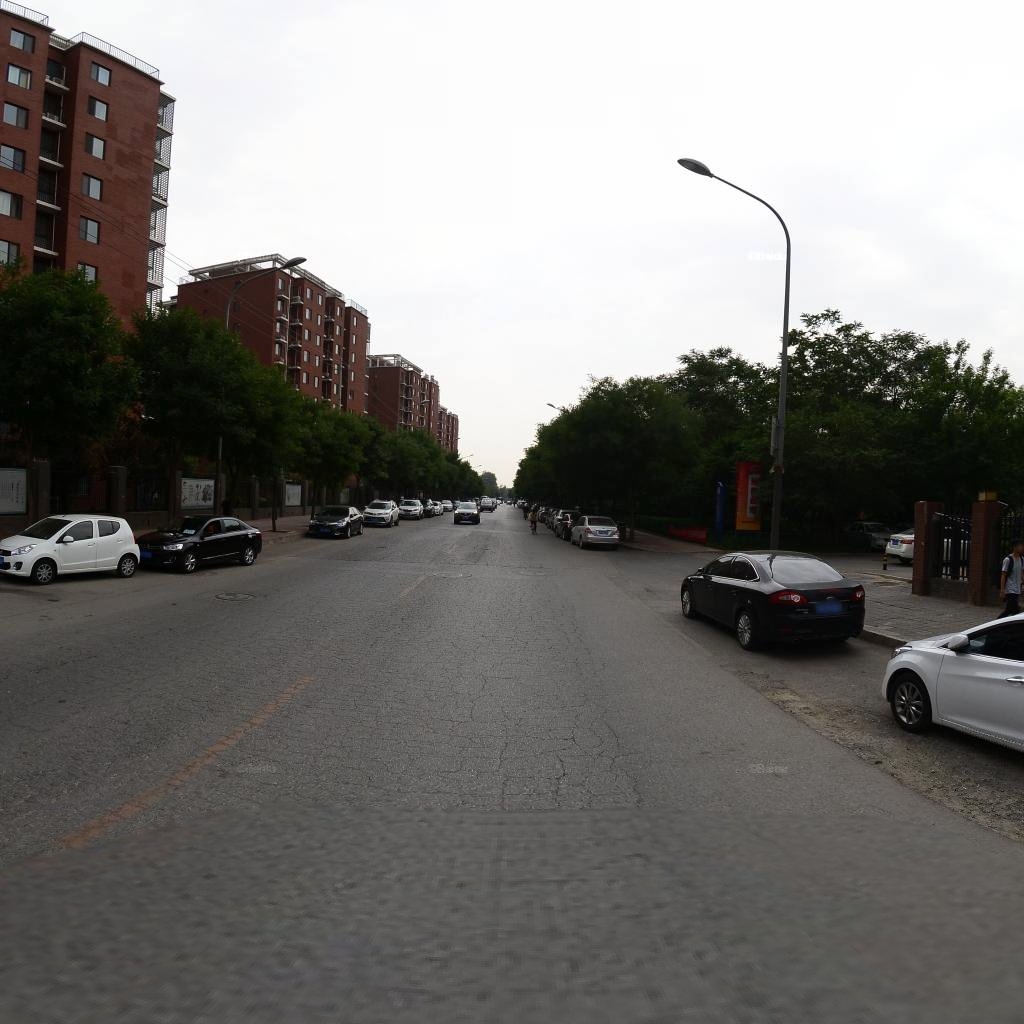
Region: Haidian
Road damage annotations: alligator crack, manhole cover, manhole cover